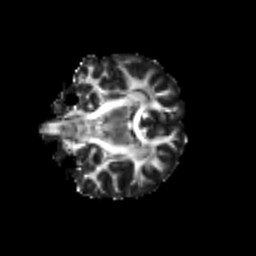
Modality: FA
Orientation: coronal
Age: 25
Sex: female
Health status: healthy
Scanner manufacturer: siemens
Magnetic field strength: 3 T
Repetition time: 3.6 s
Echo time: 0.092 s